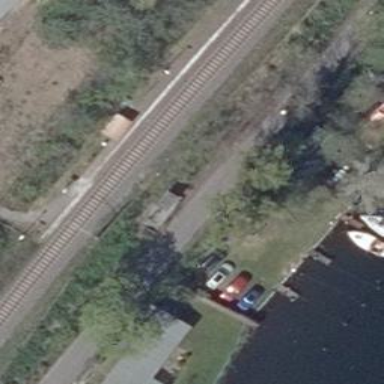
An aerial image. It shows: Public transport stop position along the railway.